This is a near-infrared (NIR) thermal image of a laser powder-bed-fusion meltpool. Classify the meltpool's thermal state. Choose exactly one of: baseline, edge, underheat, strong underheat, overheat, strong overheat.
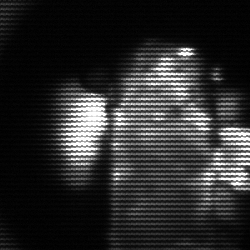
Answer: strong underheat